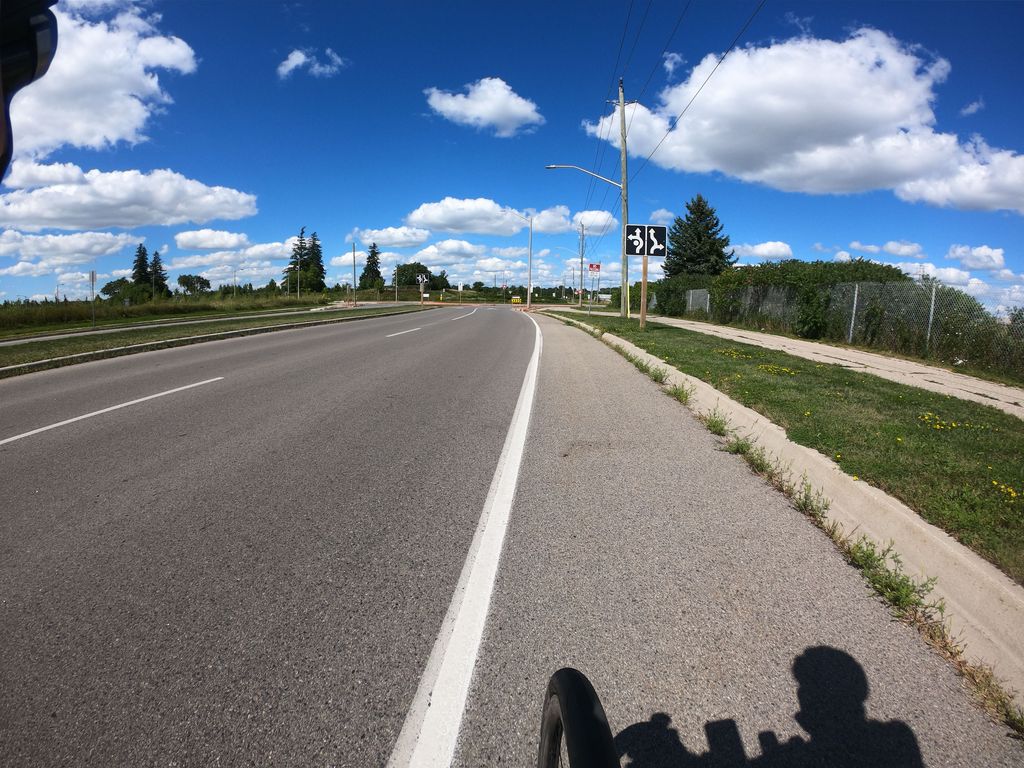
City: kitchener-waterloo